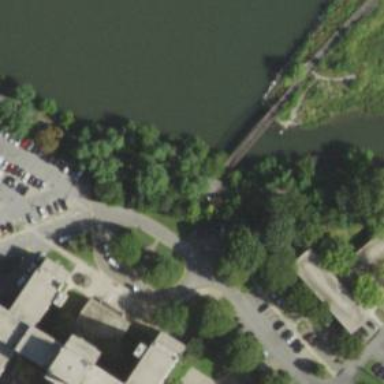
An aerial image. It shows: Footway bridge.